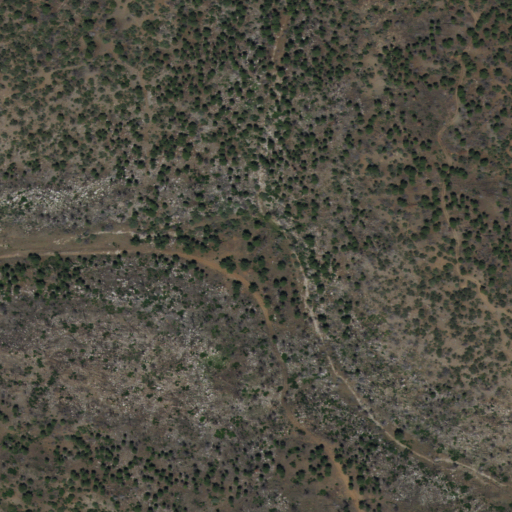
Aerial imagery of valley in New Mexico named Cañon de Rajadero de los Negros containing shrub, grassland, and evergreen forest